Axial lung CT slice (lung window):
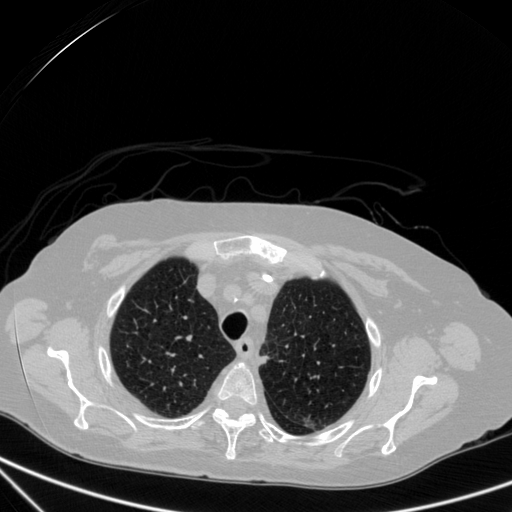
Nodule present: no